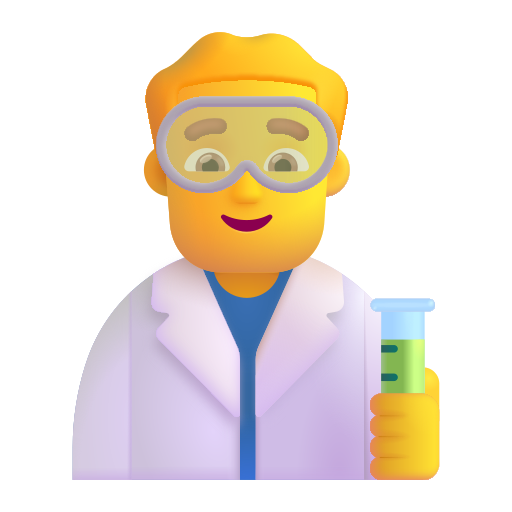
man scientist color default